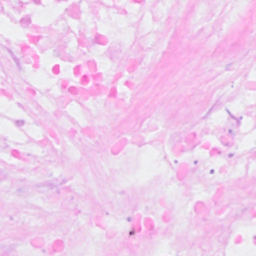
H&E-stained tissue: Breast